Question: I am expecting two different font styles on the same row in a grid to be aligned at the bottom of the grid row but as you can see, it isn't happening!
Does anyone see what I need to change?
Cheers,
Beryl
# the problem

# the grid
'''
<Grid ShowGridLines="True">
<Grid.RowDefinitions>
<RowDefinition Height="Auto"/>
</Grid.RowDefinitions>
<Label Grid.Column="0" Grid.Row="0" Style="{StaticResource SubjectStyle}" .../>
...
<TextBlock Grid.Column="2" Grid.Row="0" Style="{StaticResource DisplayNameStyle}" .../>
...
</Grid>
'''
# subject style
'''
<Style x:Key="SubjectStyle" TargetType="{x:Type Label}">
<Setter Property="FontWeight" Value="Bold" />
<Setter Property="FontSize" Value="10" />
<Setter Property="HorizontalAlignment" Value="Left" />
<Setter Property="VerticalContentAlignment" Value="Bottom" />
<Setter Property="VerticalAlignment" Value="Bottom" />
<Setter Property="Width" Value="75" />
</Style>
'''
# displayName style
'''
<Style x:Key="DisplayNameStyle" TargetType="{x:Type TextBlock}">
<Setter Property="FontSize" Value="16" />
<Setter Property="HorizontalAlignment" Value="Left" />
<Setter Property="VerticalAlignment" Value="Bottom" />
<Setter Property="MinWidth" Value="75" />
</Style>
'''
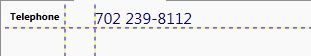
Answer: The 'Label' has a default 'Padding' of 5. The 'TextBlock's' default 'Padding' is 0. Just add a setter for the 'Padding' property in the style.